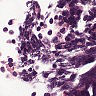
Metastatic tissue present: no